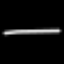
Label: line